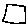
Label: square